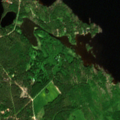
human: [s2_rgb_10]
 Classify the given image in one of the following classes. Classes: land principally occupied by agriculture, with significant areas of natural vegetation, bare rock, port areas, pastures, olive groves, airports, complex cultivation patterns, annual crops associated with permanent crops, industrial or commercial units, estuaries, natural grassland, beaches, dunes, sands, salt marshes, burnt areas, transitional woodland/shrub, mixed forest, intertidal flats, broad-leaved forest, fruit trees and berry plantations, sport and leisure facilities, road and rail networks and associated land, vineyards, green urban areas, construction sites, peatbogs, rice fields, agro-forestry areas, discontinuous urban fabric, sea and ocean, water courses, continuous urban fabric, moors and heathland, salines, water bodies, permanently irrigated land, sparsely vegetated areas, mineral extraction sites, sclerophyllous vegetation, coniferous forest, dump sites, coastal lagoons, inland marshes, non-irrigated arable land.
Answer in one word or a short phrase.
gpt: coniferous forest, mixed forest, transitional woodland/shrub, water bodies